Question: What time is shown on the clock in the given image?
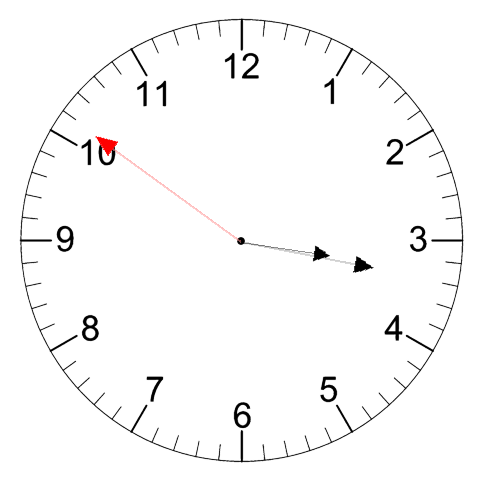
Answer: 03:16:51